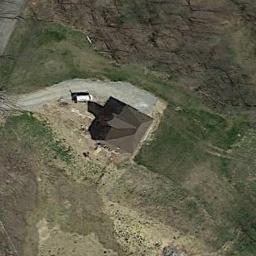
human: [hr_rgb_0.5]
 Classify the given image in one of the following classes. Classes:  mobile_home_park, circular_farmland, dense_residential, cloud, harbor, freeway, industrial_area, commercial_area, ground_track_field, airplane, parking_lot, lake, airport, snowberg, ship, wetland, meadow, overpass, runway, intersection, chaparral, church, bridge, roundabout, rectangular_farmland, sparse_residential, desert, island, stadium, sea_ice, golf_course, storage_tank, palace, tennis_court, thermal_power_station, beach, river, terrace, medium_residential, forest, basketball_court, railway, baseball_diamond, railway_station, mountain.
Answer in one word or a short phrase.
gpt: sparse_residential